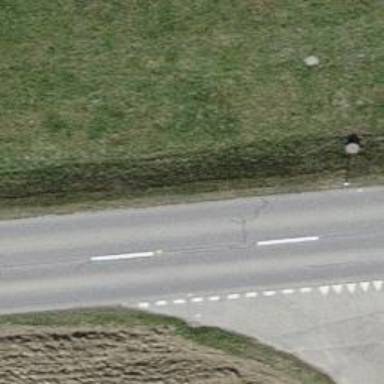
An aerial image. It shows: Tertiary road.